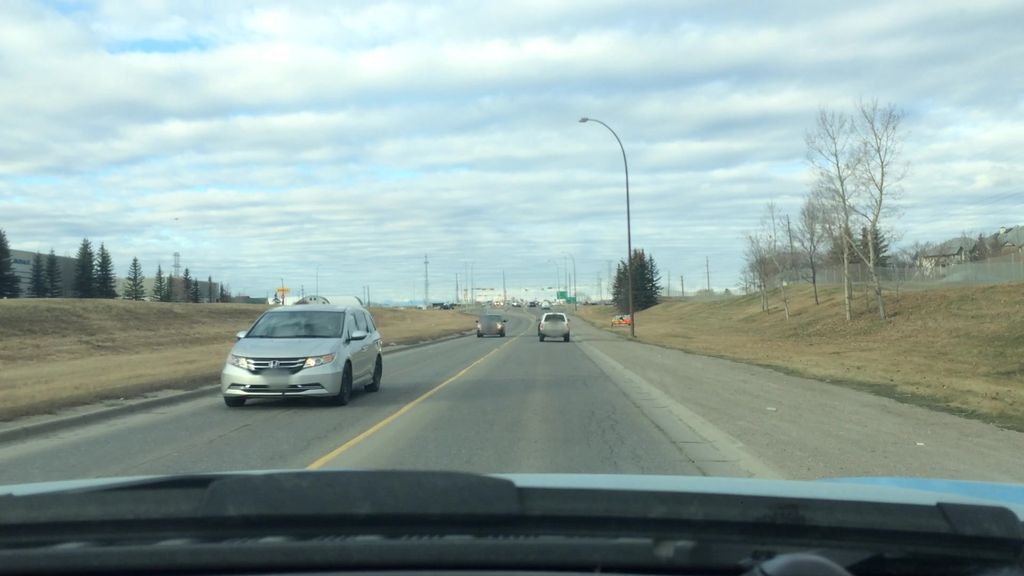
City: calgary